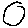
Label: circle